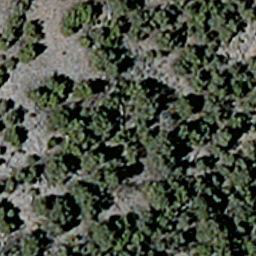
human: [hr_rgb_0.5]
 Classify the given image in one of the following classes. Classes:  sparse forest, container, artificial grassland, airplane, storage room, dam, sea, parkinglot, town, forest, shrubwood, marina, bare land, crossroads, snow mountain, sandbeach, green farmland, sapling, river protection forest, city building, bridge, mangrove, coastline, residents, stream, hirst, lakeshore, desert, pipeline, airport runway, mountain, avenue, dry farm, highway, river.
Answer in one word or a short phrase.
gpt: sparse forest